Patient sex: F
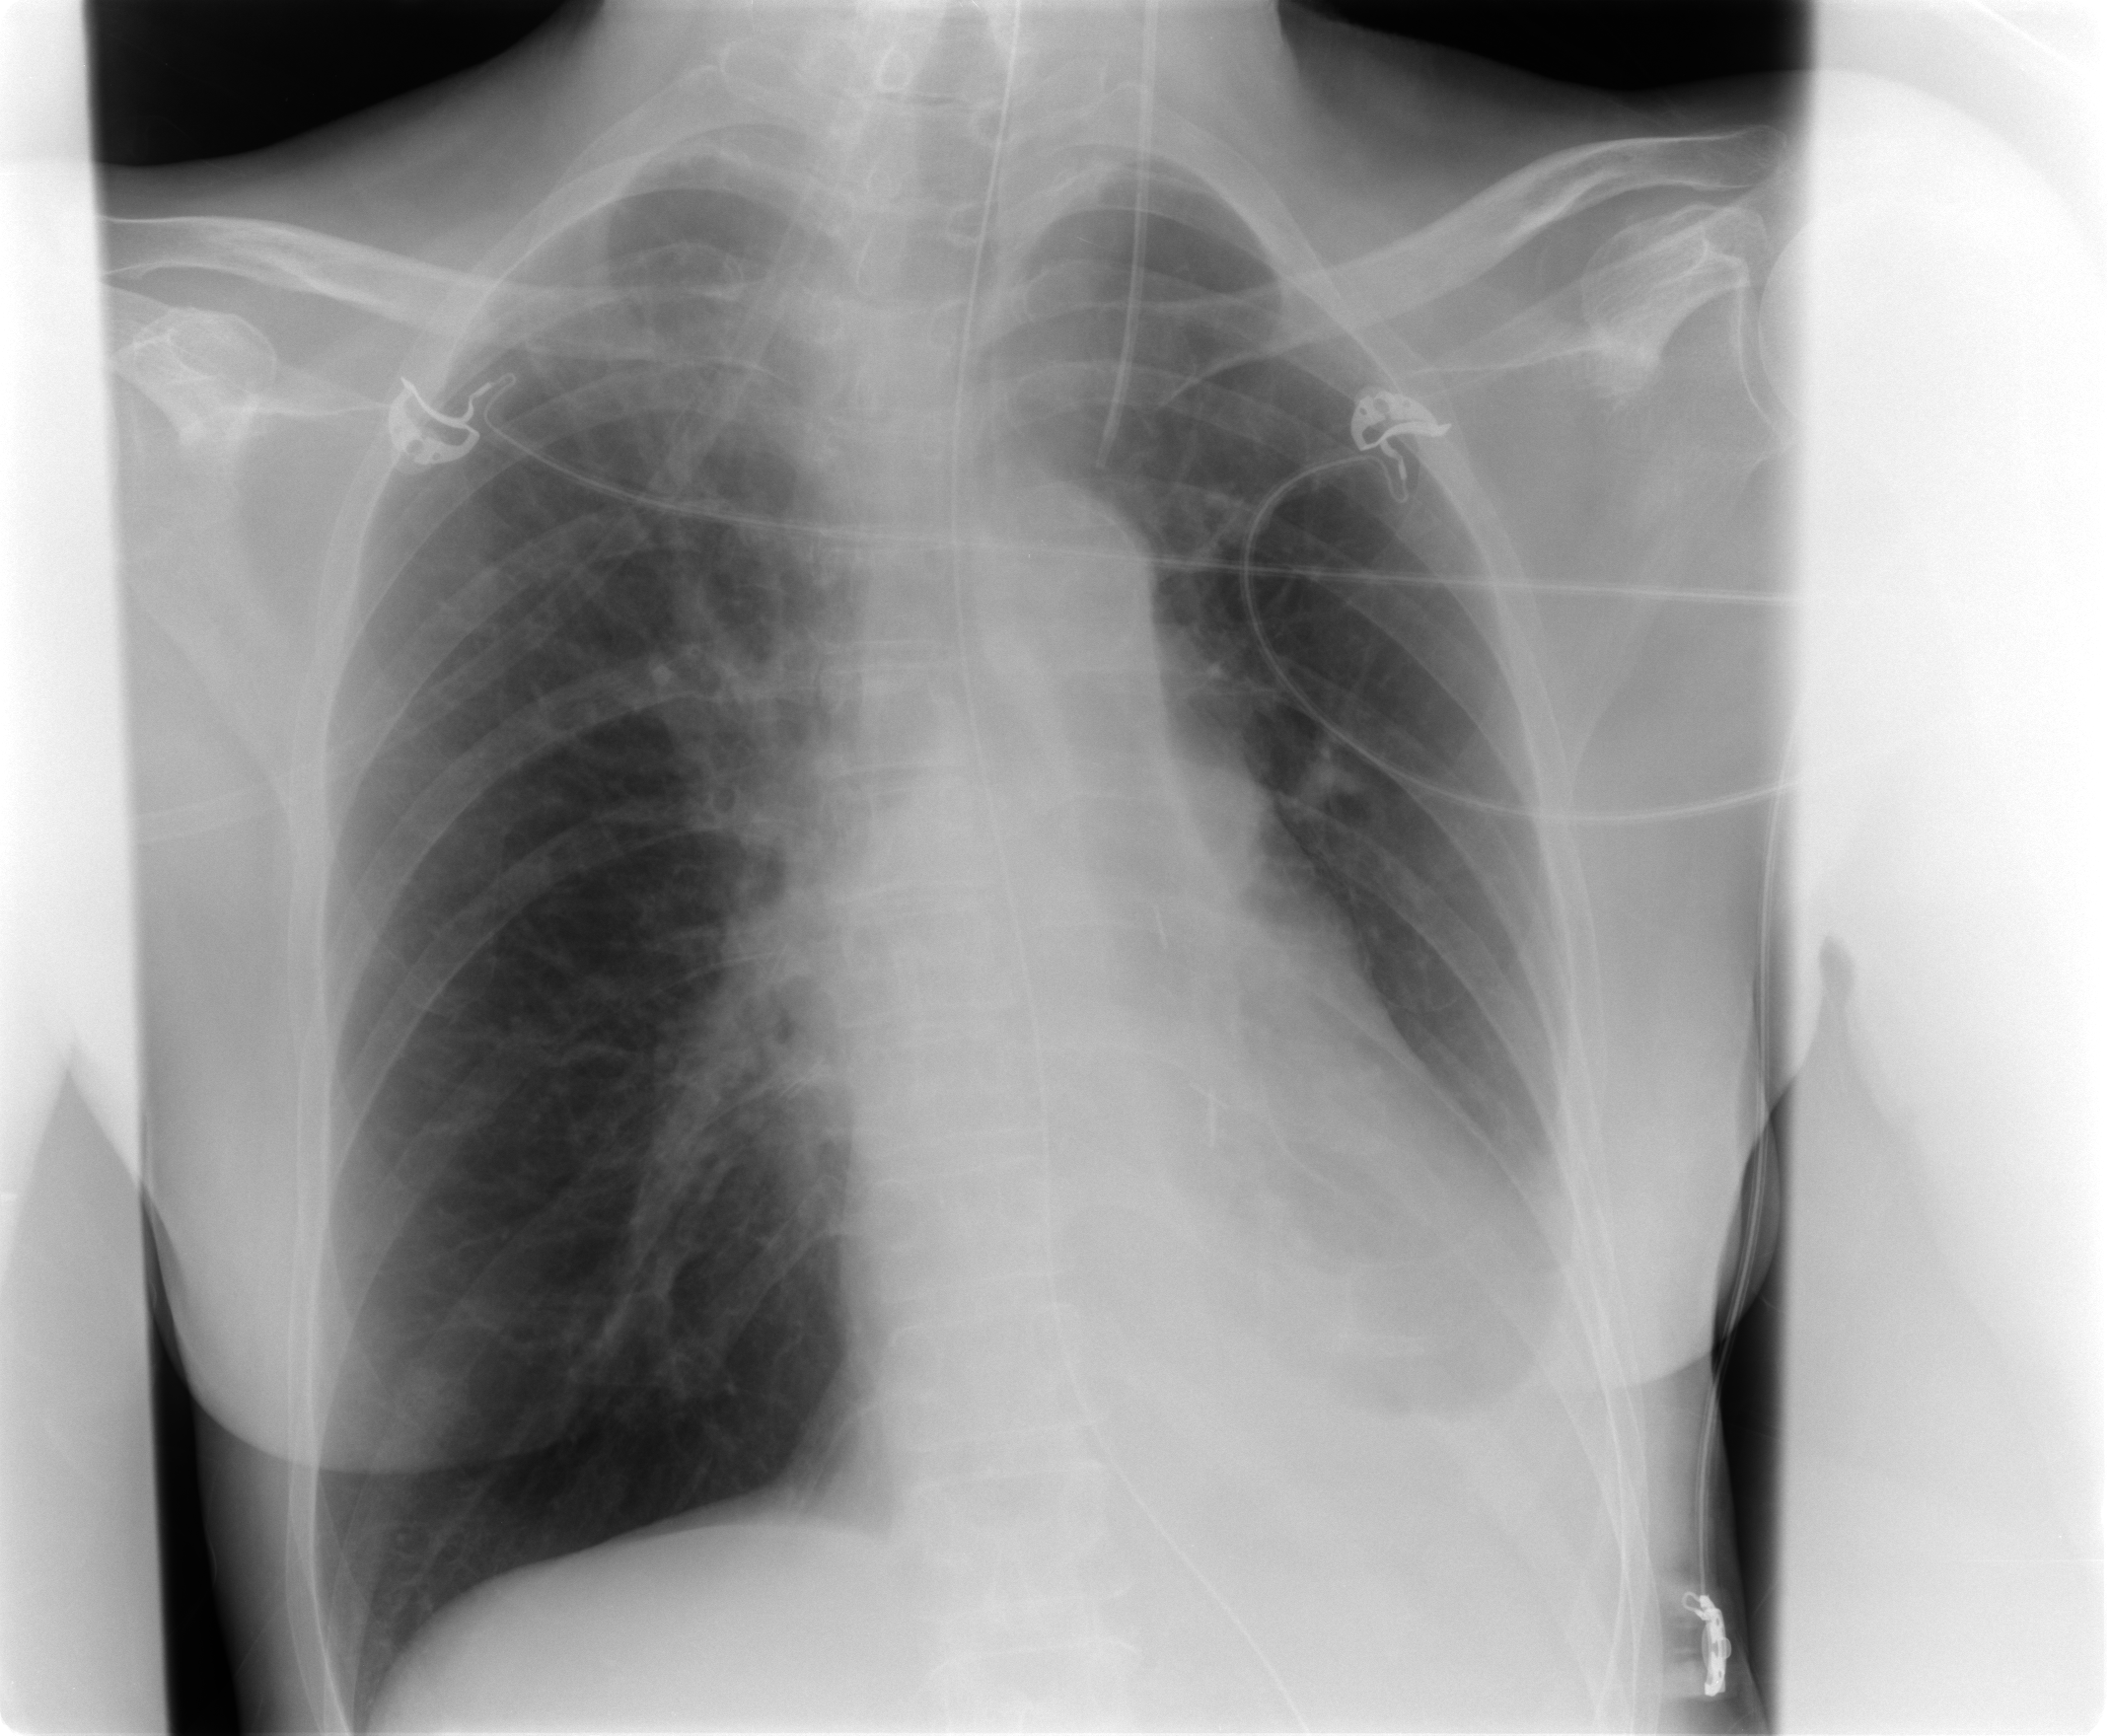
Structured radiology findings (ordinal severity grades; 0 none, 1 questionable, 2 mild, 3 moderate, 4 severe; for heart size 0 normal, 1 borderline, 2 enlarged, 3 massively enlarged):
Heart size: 0
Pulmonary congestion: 2
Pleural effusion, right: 0
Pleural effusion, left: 2
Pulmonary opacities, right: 0
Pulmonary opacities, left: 0
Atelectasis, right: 0
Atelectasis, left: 3